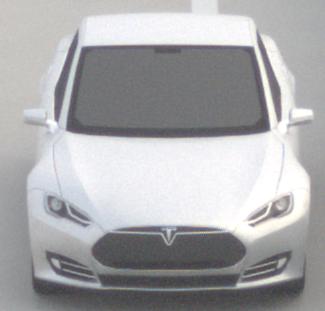
Make: Tesla
Model: Model S 60
Detailed model: Model S
Model produced from: 2013/10
Model produced until: 2014/10
Doors: 5
Color: white
Road condition: dry road
Daytime: morning or afternoon
Contrast: low contrast